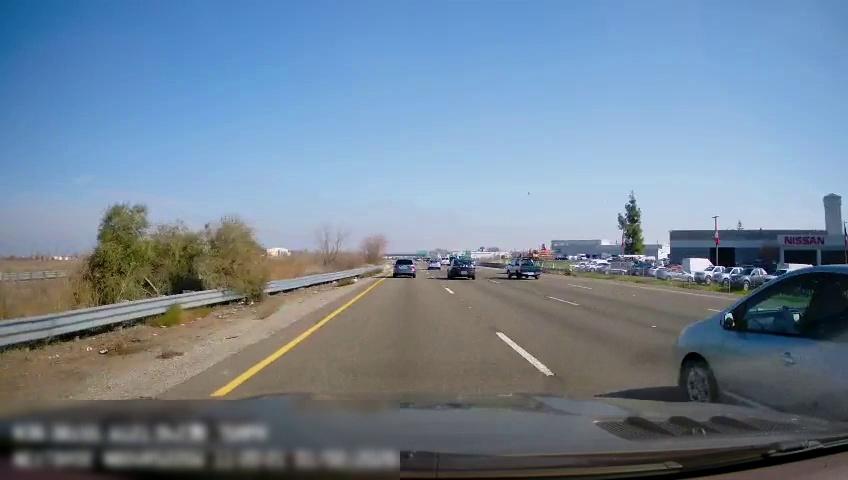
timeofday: Day
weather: Sunny
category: Drivable Space
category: Vehicles | Car
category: Vehicles | SUV
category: Vehicles | Car
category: Vehicles | Car
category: Vehicles | Car
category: Vehicles | Car
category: Vehicles | Truck
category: Lanes | Current Lane
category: Lanes | Current Lane
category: Lanes | Alternate Lane
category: Lanes | Alternate Lane
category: Lanes | Alternate Lane
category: Traffic | Signs